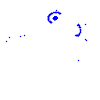
Particle: electron